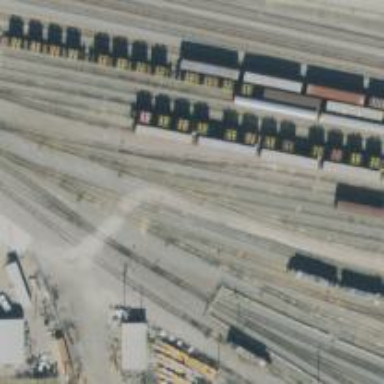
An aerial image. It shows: Abandoned railway yard is depicted.